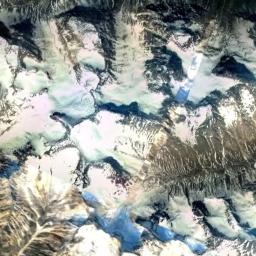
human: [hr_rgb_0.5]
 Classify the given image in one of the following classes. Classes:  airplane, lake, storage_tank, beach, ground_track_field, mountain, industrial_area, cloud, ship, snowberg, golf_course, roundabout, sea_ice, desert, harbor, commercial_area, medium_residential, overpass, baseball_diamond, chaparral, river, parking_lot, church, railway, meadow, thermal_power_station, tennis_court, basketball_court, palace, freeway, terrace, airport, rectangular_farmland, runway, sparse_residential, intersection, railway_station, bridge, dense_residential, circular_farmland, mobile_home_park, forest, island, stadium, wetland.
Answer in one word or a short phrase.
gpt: snowberg